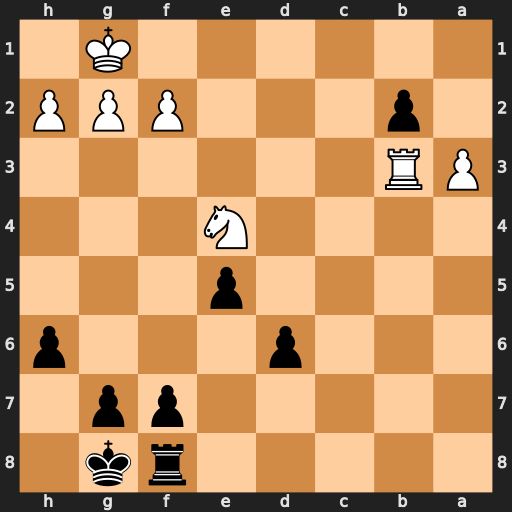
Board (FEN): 5rk1/5pp1/3p3p/4p3/4N3/PR6/1p3PPP/6K1
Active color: b
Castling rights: -
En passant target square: -
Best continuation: Rc8 g3 Rc1+